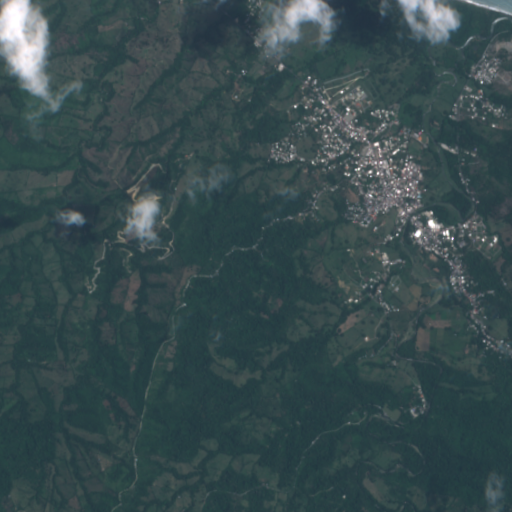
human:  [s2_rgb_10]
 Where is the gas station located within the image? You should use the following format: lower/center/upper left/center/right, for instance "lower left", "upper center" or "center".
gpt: The gas station is located in the center right of the image.
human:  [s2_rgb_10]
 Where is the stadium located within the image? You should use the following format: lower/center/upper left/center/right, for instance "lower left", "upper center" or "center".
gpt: The stadium is located in the upper right of the image.
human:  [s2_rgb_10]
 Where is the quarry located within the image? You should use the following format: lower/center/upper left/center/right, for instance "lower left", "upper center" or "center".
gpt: There is no quarry in the image.